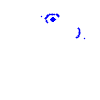
Particle: electron